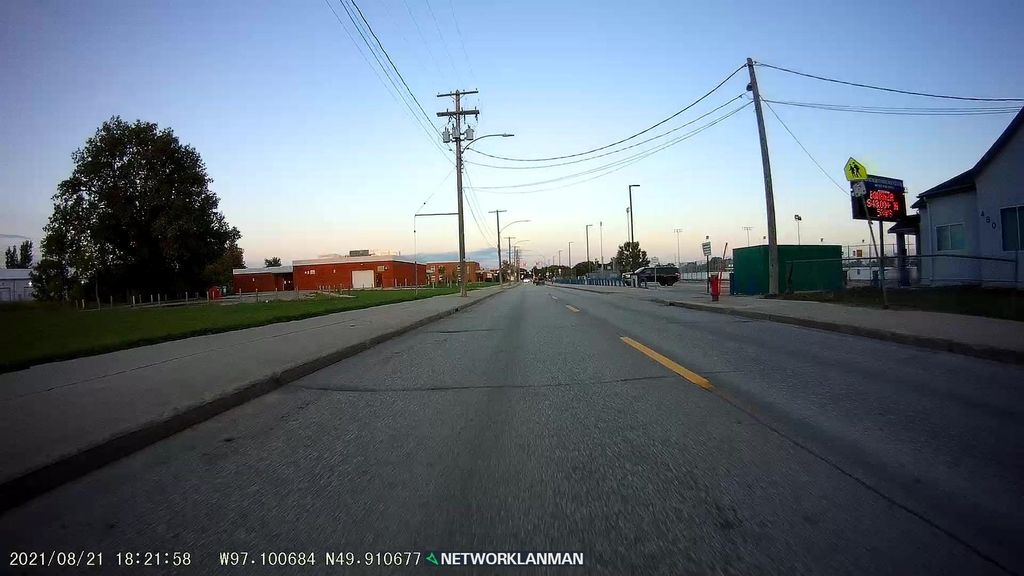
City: winnipeg